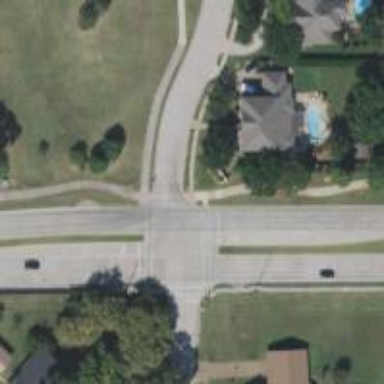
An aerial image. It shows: Secondary road.